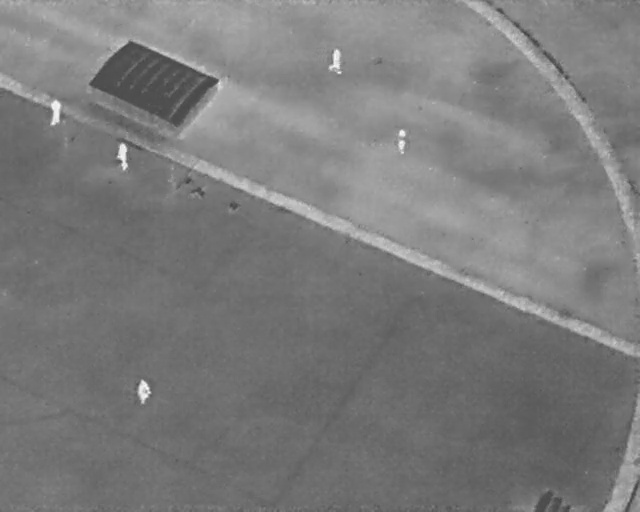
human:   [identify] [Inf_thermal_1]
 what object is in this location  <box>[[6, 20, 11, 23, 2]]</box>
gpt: <ref>1 large person at the top left</ref>

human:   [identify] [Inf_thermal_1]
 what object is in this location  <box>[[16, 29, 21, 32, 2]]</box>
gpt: <ref>1 large person at the left</ref>